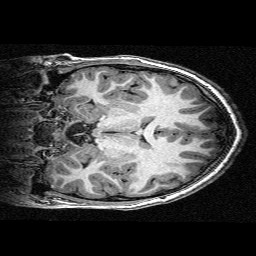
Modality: T1w
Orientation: coronal
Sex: male